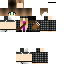
A female human skin with medium skin, wearing brown long hair dressed in a blue hoodie and black pants, featuring a closed mouth.